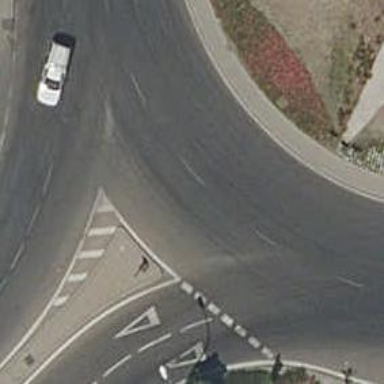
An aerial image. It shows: Secondary road around roundabout.